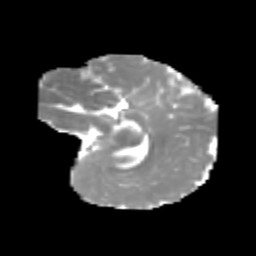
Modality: MD
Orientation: sagittal
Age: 6
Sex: female
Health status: healthy